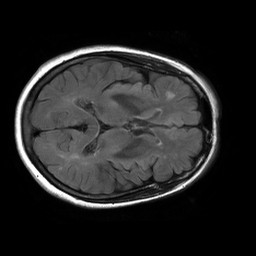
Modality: FLAIR
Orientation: axial
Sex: female
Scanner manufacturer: philips
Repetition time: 11 s
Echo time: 0.125 s